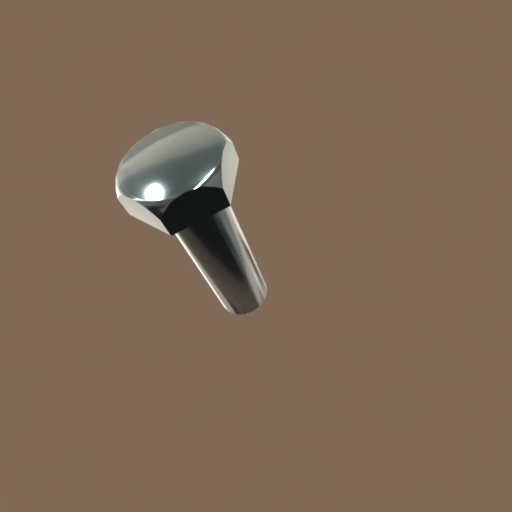
Label: bolt